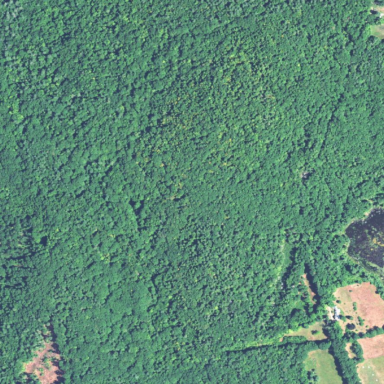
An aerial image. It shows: Nature reserve located within forest area.